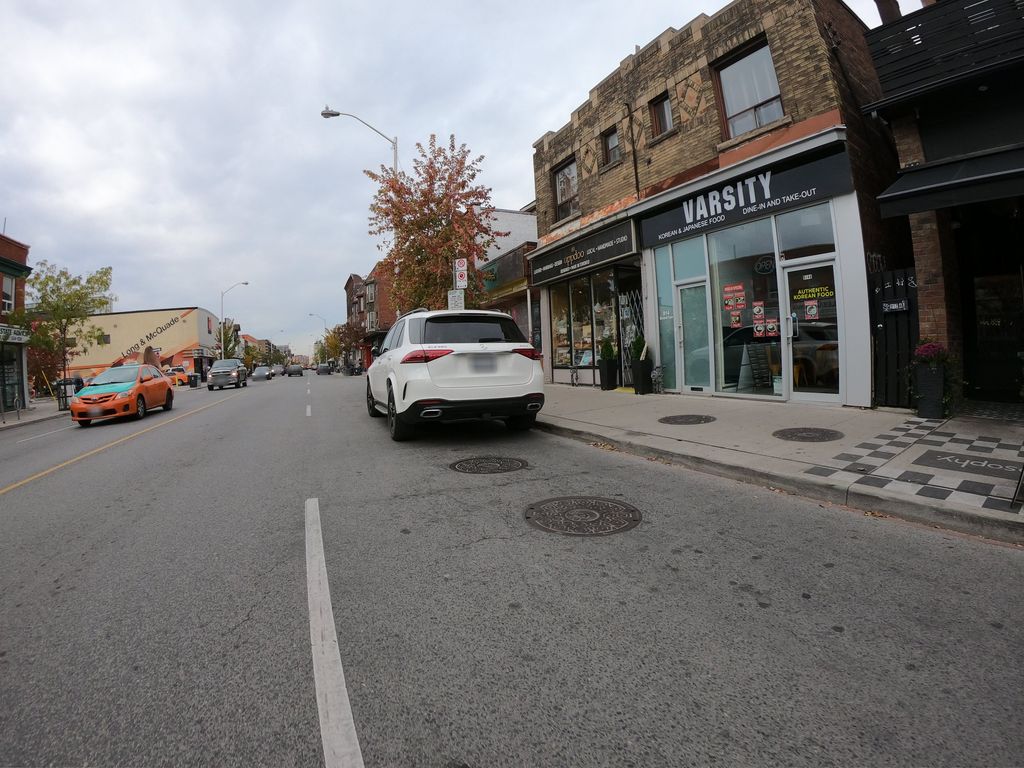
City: toronto